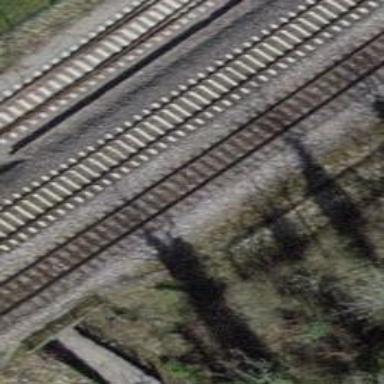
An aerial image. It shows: Bridge over railway line.